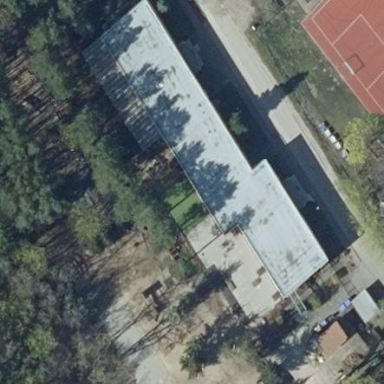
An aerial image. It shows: Kindergarten.